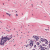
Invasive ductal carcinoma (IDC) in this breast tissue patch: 0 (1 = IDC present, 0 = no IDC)